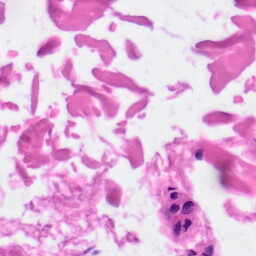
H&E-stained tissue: Skin